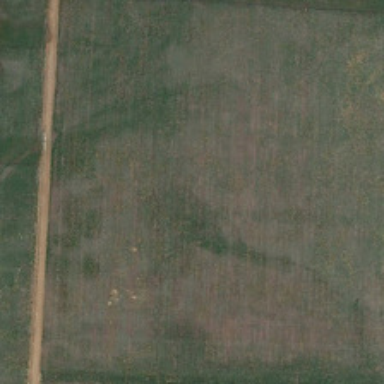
A small wild road is in a piece of green meadow .